Interaction volume radius: 5 \u00c5
Interaction volume height: 20 \u00c5
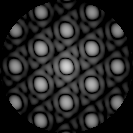
Disorder parameter: 0.005791